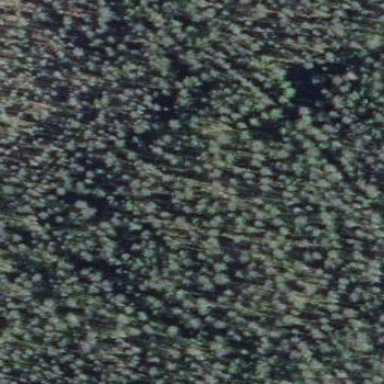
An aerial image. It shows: Woodland with needle-leaved trees.